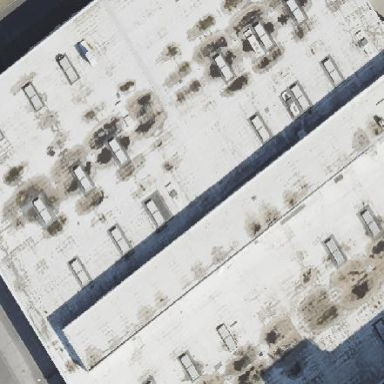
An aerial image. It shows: Warehouse building with flat roof. It is part of sports center specializing in karting.